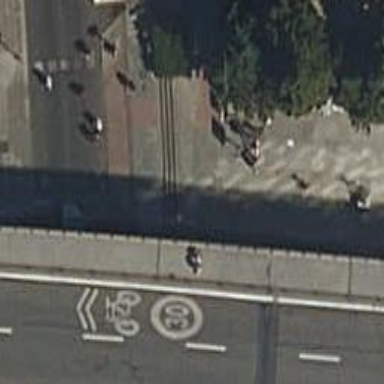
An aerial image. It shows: Bicycle parking area with stands available.